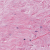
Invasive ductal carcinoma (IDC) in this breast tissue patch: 1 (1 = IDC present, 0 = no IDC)